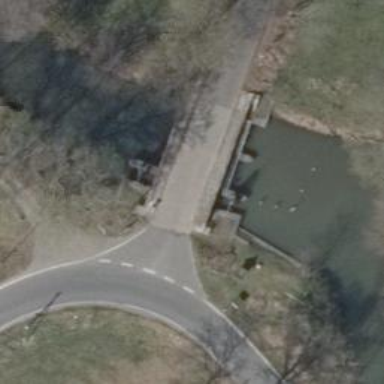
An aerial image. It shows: Lock gate on waterway.